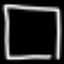
Label: square